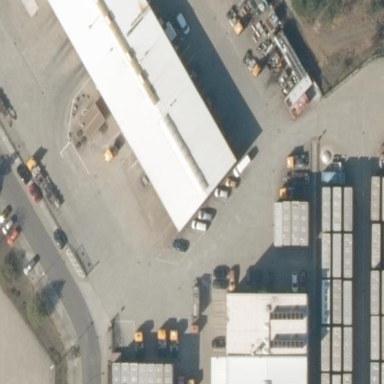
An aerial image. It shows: Parking area.